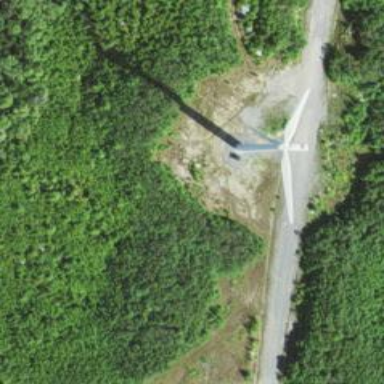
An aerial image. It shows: Wind generator powered by wind. The generator type is horizontal axis and it uses wind turbines.